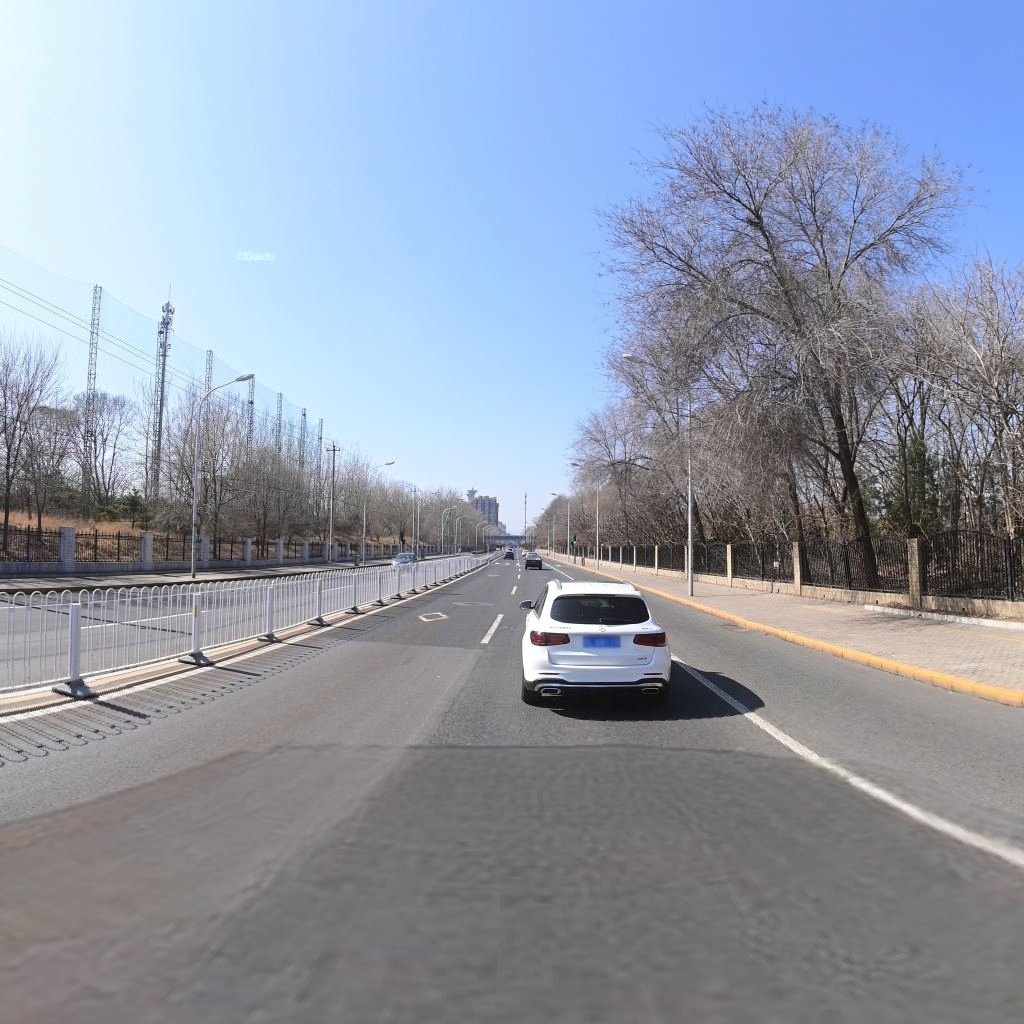
Region: Chaoyang
Road damage annotations: longitudinal crack